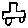
Label: car